Question: I've created a custom UIView where I'll eventually have 10 zones a user can tap. When a zone is tapped, I want to overlay a low-alpha layer to indicate their selection.
Unfortunately, when I tap a section, the CALayer I've created is drawing outside the bounds of my custom view. It seems as though both my x and y coordinates are off.
Here is the drawRect method inside my custom view:
'''
- (void)drawRect:(CGRect)dirtyRect
{
if (touchPoint.x > 0 || touchPoint.y > 0){
CGRect bounds = [self bounds];
float widthOfArea = bounds.size.width / 10.0;
float sectionNumber = round(touchPoint.x / widthOfArea);
touchOverlayLayer = [[CALayer alloc] init];
[touchOverlayLayer setBounds:CGRectMake(0.0, 0.0, widthOfArea, bounds.size.height)];
[touchOverlayLayer setPosition:CGPointMake(widthOfArea * sectionNumber, self.bounds.origin.y)];
UIColor *greyish = [UIColor colorWithRed:0.5 green:0.5 blue:0.5 alpha:.5];
CGColorRef cggreyish = [greyish CGColor];
[touchOverlayLayer setBackgroundColor:cggreyish];
[[self layer] addSublayer:touchOverlayLayer];
}
}
'''
And the resulting display is attached.
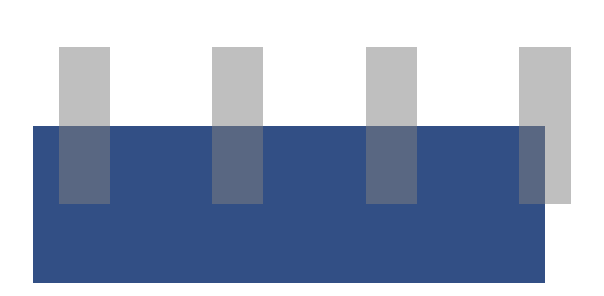
Answer: setPosition puts the anchor point of your layer at the position. The default anchor point of a layer is the centre. This ties up pretty well with what you're seeing.
You can set the anchor point to 0,0 then set the position, and you should be fine.
Here's a brief explanation of anchor points and so on.
It is a bit tricky. The frame, bounds and position are all tied together. In your situation, you could just set the frame of the layer and you'd be fine, the anchor point is more typically used for when you are going to rotate or otherwise transform the layer - it becomes the origin of the transformation. If you change the anchor point it moves the layer, but then you're setting the position so it moves it back again. The docs are a bit weak on this but there are plenty of examples on the web.
The anchor point becomes the location that everything happens around. So if you set the position, the layer moves so that it's anchor point is at that position. If you rotate the layer, it rotates around the anchor point, etc.